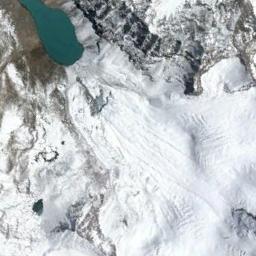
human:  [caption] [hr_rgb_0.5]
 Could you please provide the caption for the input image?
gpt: The ground on the snowberg is uneven .

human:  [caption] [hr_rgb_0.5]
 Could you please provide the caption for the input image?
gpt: In the mountains of the snow mountain, Only the peak of the mountain is covered by snow, And there is a lake in the snow mountain .

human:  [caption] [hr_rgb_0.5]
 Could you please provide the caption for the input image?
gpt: The snowberg is covered with snow and ice and a green lake is next to the snowberg .

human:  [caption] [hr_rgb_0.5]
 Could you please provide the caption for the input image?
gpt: The snow berg is next to the lake .

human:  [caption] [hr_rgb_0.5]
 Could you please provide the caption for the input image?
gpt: There are much snow and a lake on the snowberg .